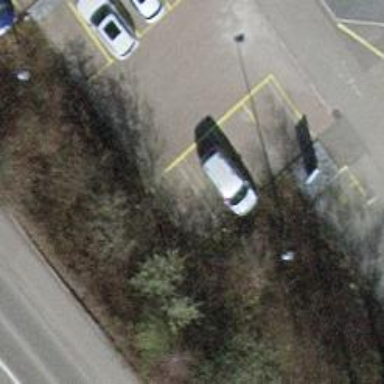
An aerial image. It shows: Designated parking space for disabled individuals.